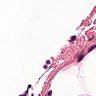
Metastatic tissue present: no